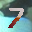
Label: 7